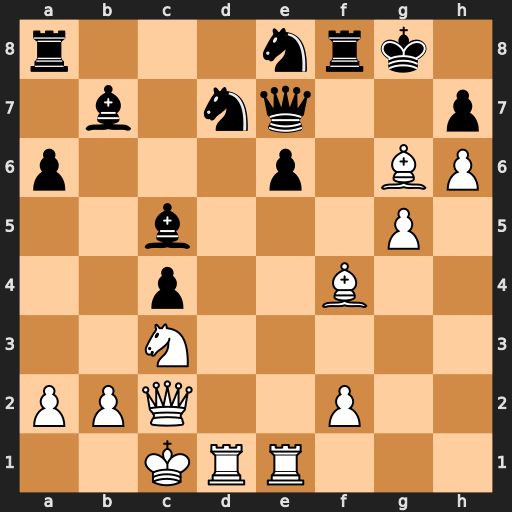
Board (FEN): r3nrk1/1b1nq2p/p3p1BP/2b3P1/2p2B2/2N5/PPQ2P2/2KRR3
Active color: w
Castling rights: -
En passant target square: -
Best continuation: Bxh7+ Qxh7 Qxh7+ Kxh7 Rxd7+